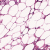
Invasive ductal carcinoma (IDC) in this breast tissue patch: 0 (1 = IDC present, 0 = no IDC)